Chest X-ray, AP view. Patient: 59 years old, sex M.
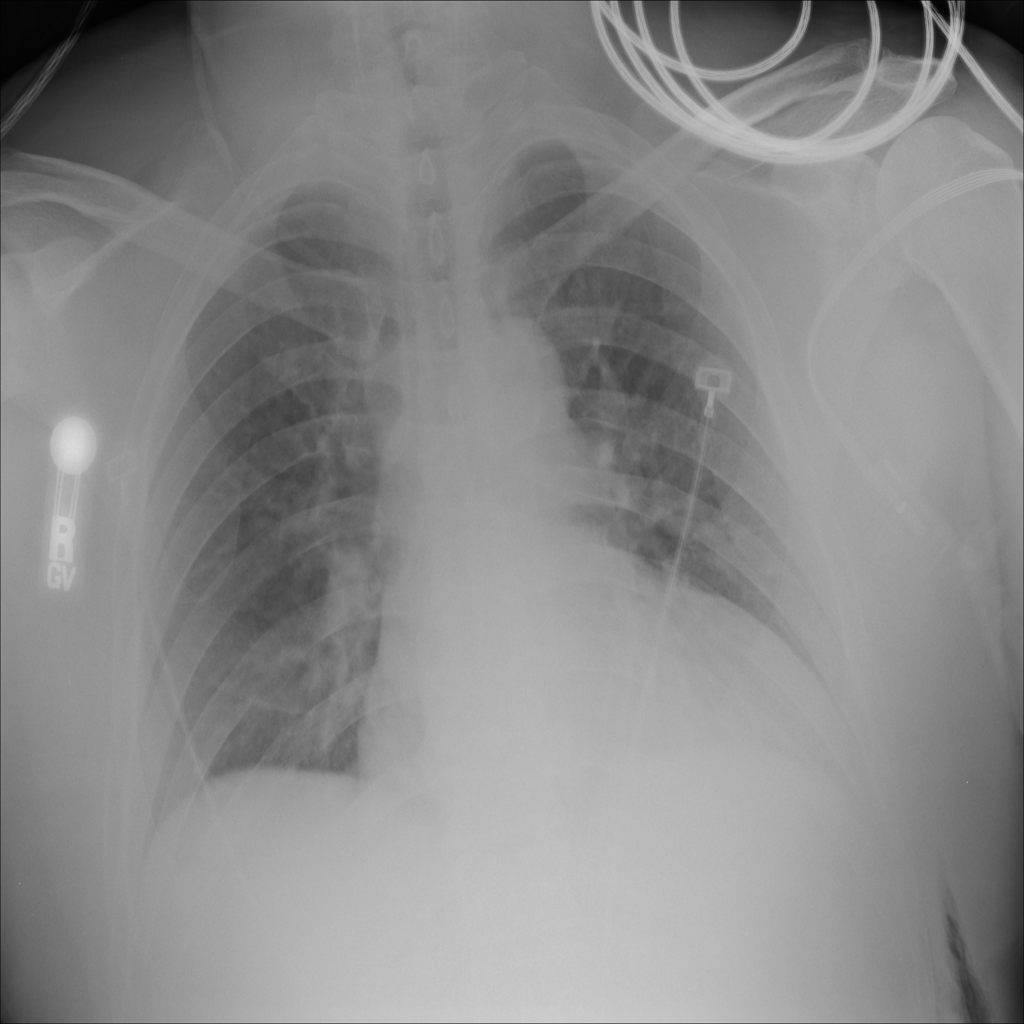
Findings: No Finding